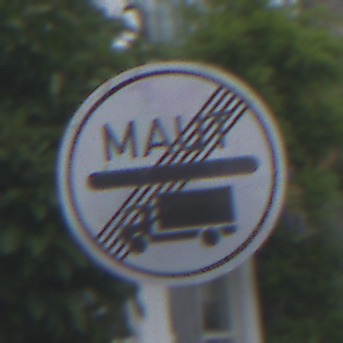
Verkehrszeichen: EndeMautpflicht
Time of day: MorningAfternoon
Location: Outdoor (Urban)
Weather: Overcast
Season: NotSpecified
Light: Natural